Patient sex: F
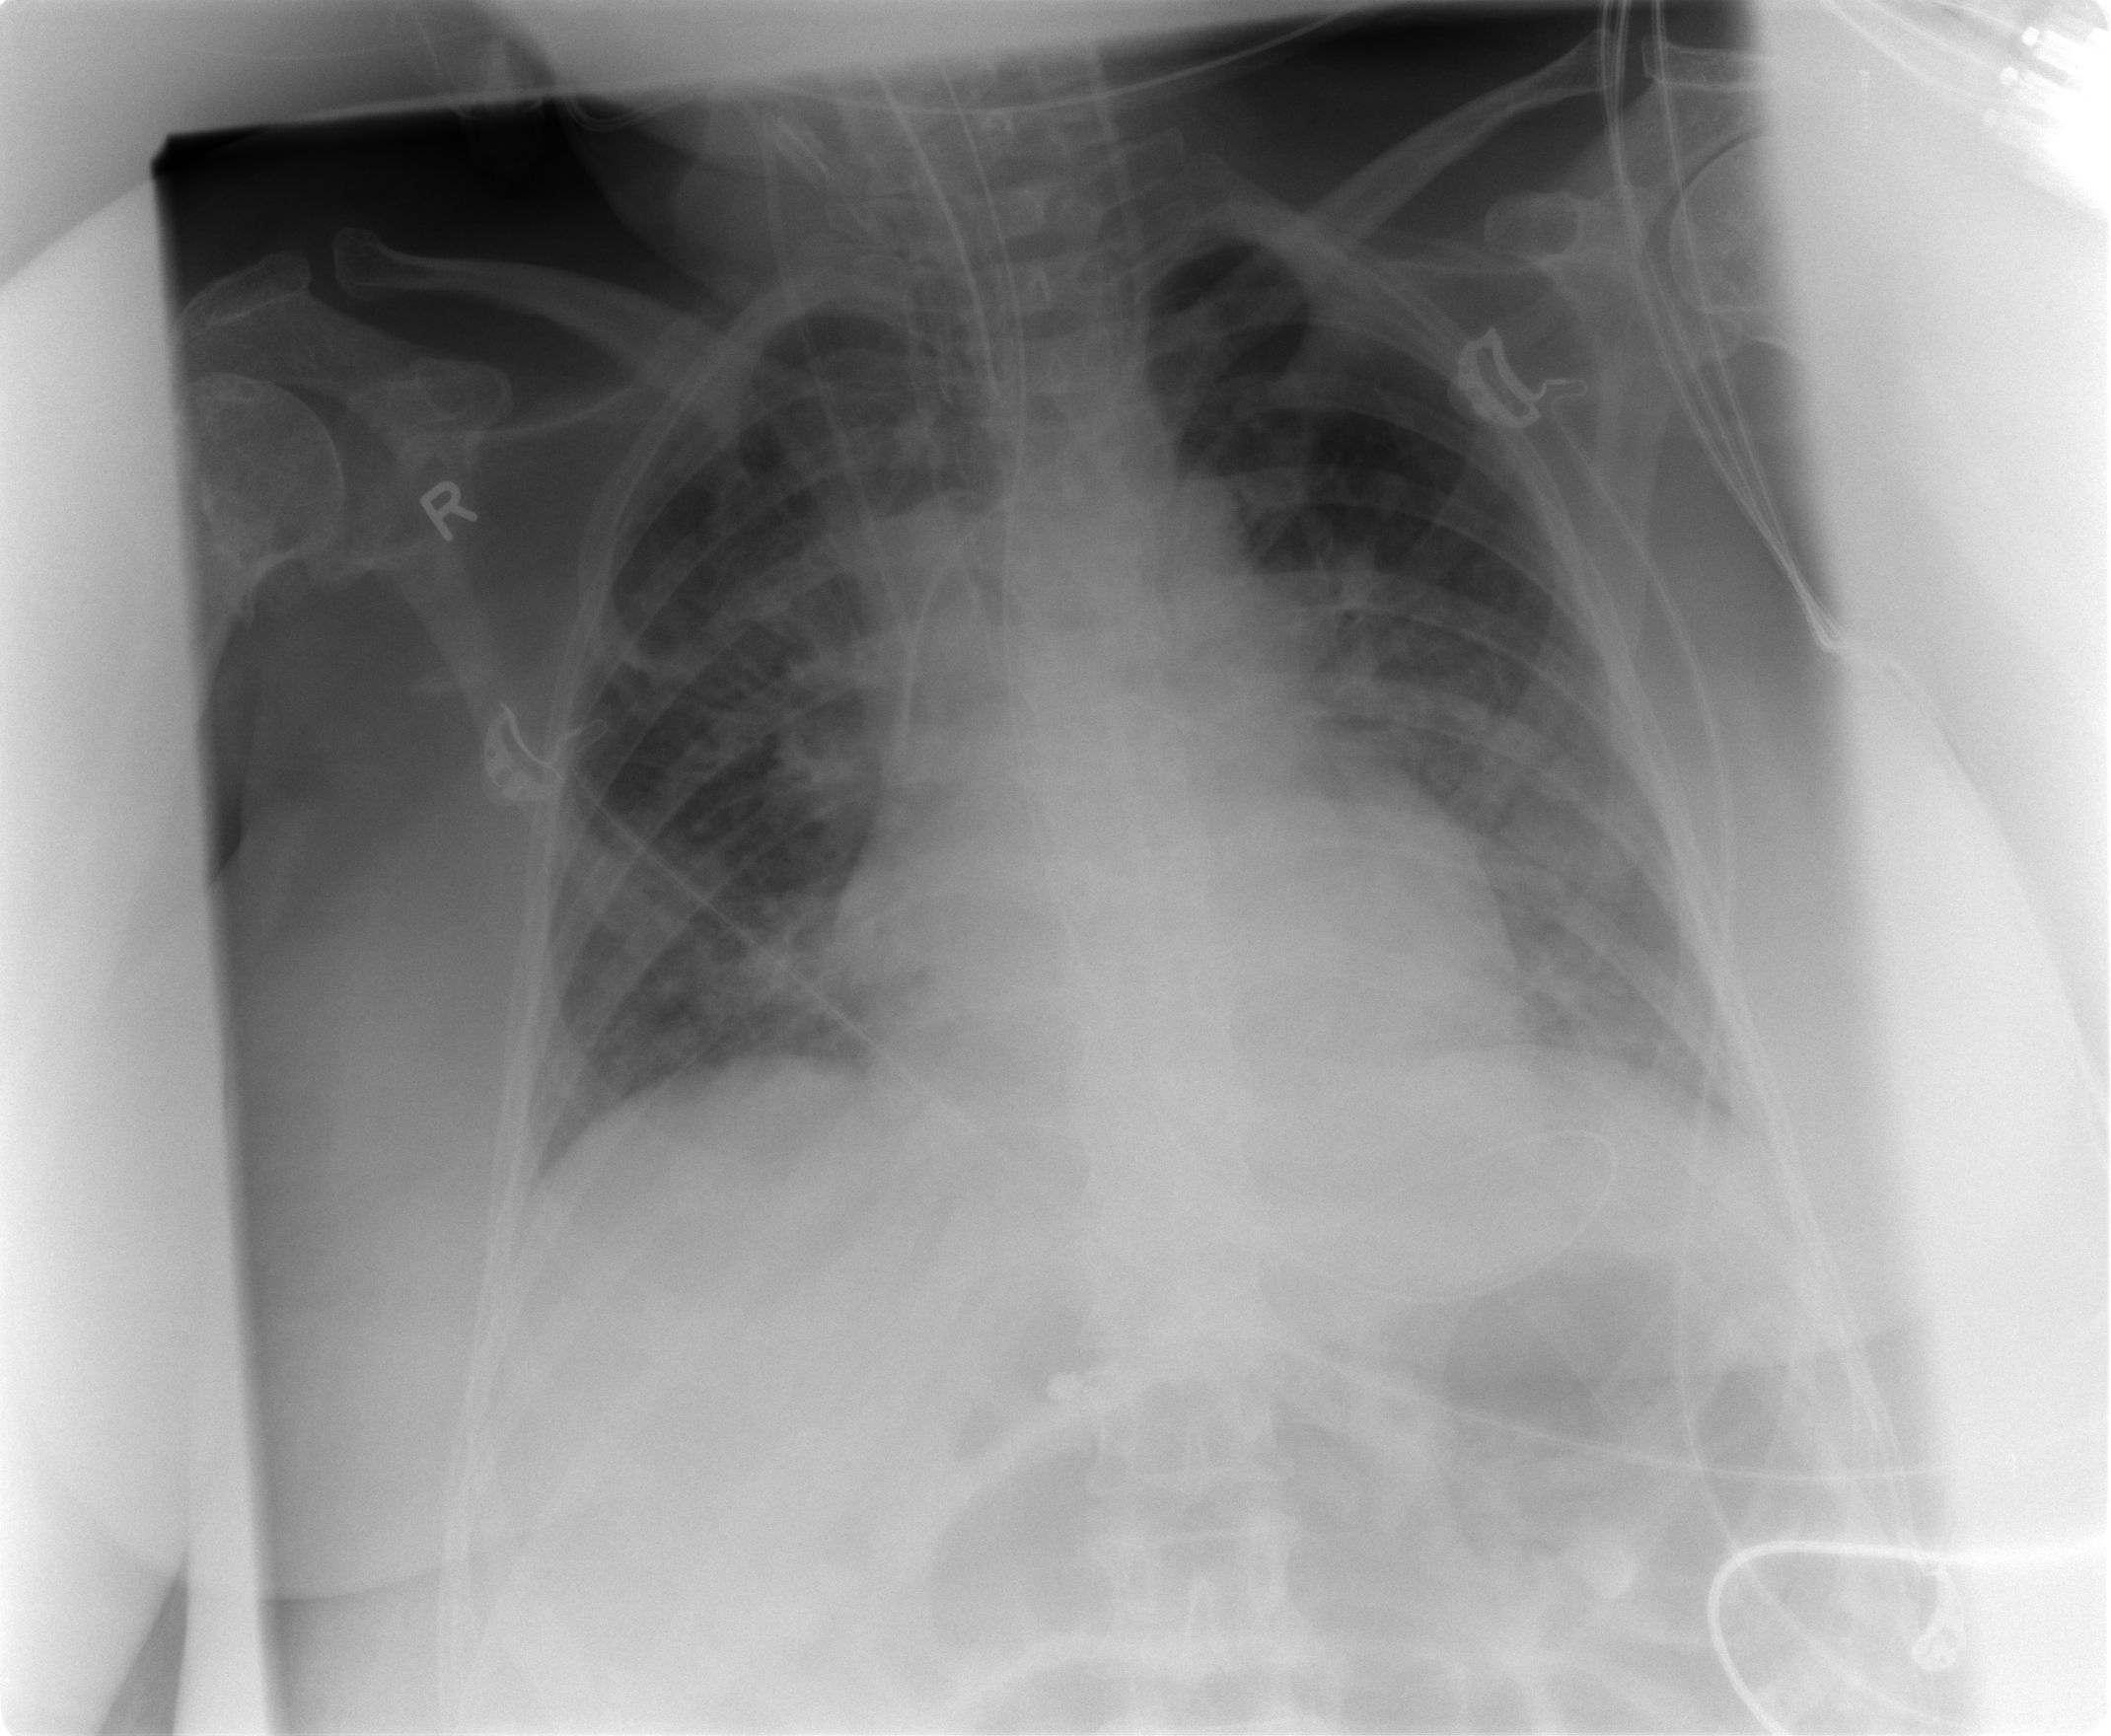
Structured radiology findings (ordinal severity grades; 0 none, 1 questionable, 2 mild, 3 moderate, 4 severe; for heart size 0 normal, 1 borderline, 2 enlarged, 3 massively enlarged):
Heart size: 2
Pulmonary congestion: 2
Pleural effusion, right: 0
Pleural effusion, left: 0
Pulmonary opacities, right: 2
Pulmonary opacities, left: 2
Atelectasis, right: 2
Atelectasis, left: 2